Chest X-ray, AP view. Patient: 22 years old, sex F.
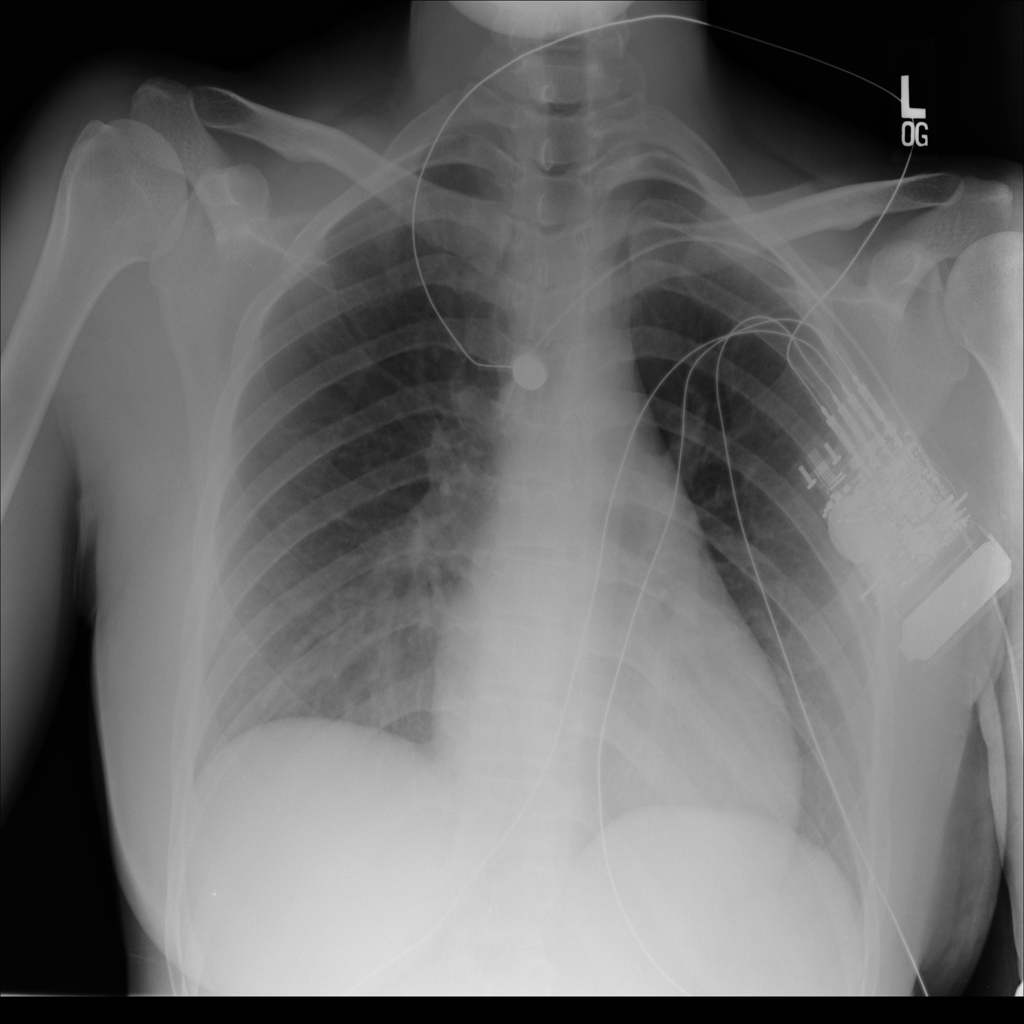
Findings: No Finding